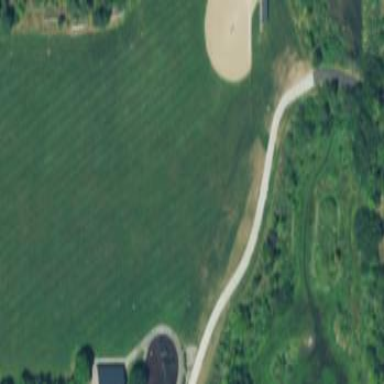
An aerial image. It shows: Baseball pitch for leisure land.